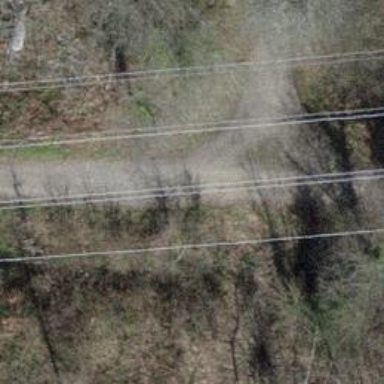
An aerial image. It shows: Gravel track of grade3 type.